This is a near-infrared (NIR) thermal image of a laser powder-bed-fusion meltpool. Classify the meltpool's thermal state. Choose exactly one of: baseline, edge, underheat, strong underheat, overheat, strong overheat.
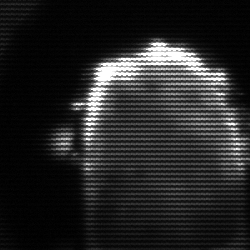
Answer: baseline